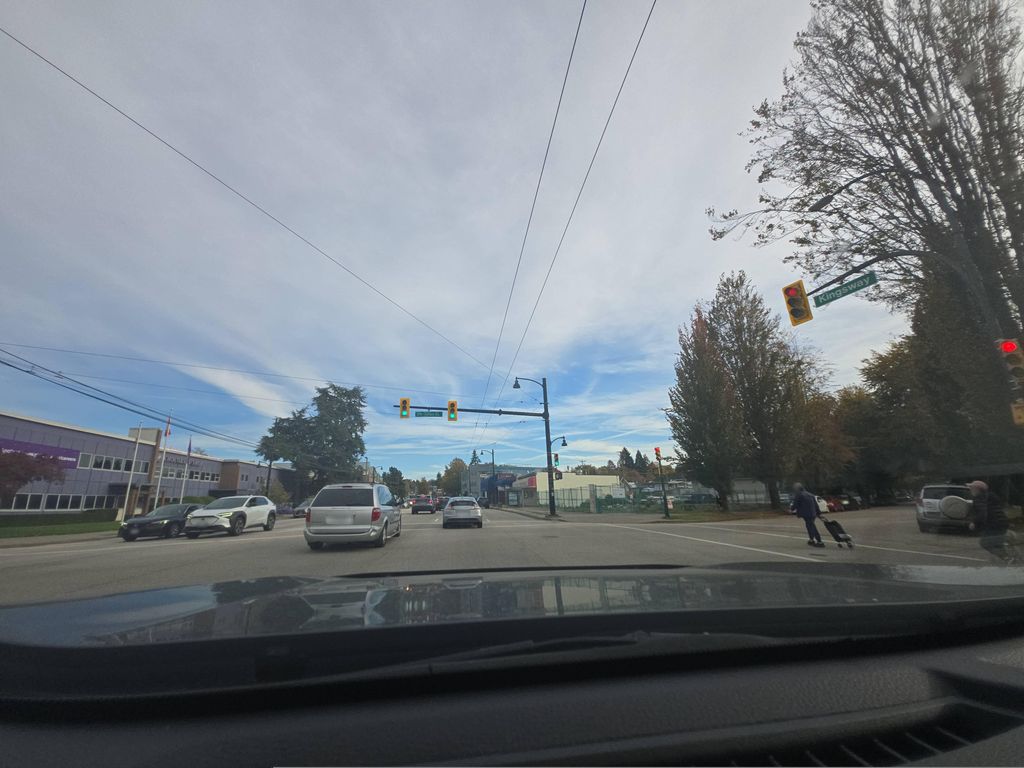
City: vancouver